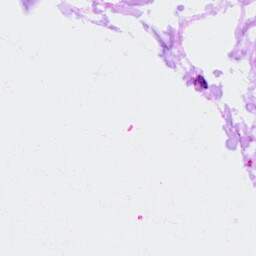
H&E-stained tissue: Ovarian